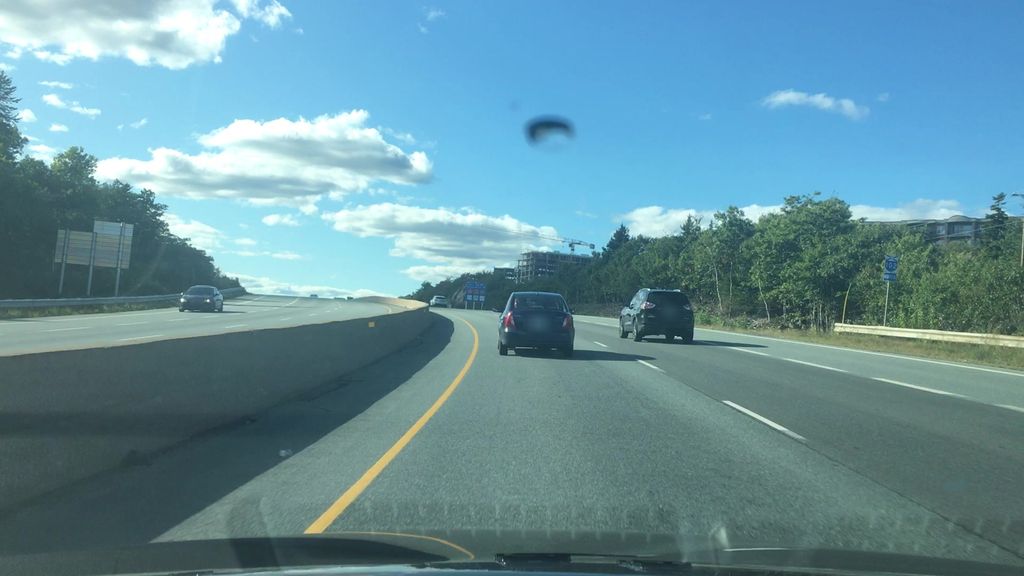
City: halifax